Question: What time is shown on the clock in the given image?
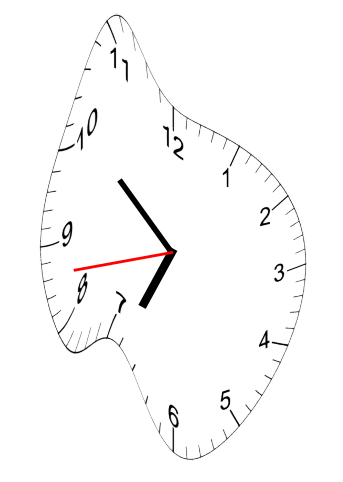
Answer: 06:51:43